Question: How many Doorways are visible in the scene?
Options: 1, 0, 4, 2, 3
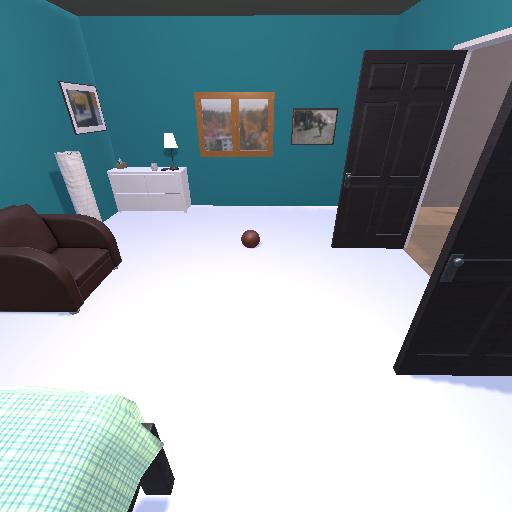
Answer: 1